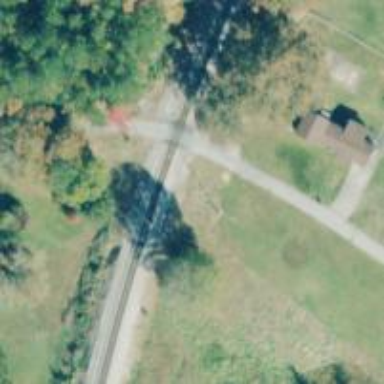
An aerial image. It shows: Level crossing along the railway.